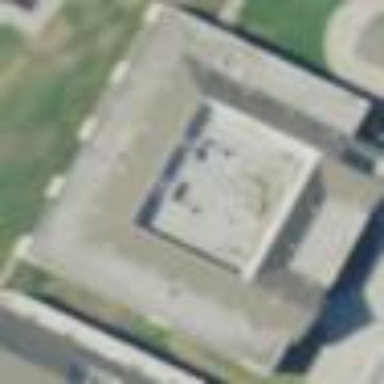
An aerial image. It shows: School building.